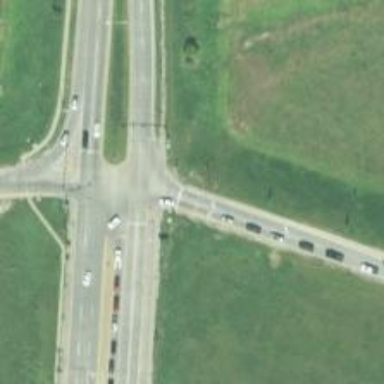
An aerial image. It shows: Crossing on the cycleway.